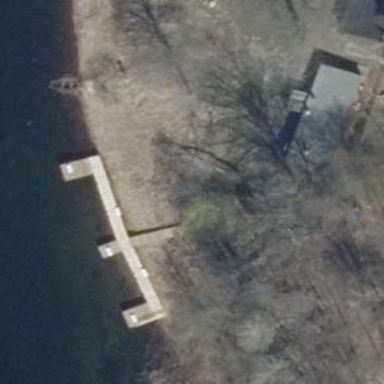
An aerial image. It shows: Man-made pier.